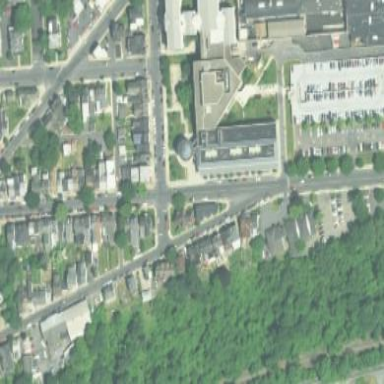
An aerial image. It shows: Courthouse building.